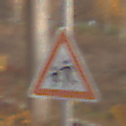
Verkehrszeichen: KinderRechts
Umgebung: Roofed, Suburban
Tageszeit: SunriseSunset
Wetter: Clear
Licht: Natural
Jahreszeit: NotSpecified
Kontrast: MediumContrast